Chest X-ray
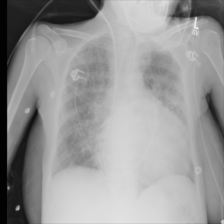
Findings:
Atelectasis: negative
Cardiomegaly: negative
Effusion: negative
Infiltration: positive
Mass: negative
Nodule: negative
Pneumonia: negative
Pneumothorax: negative
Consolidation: negative
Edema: negative
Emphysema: negative
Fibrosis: negative
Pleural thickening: negative
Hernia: negative